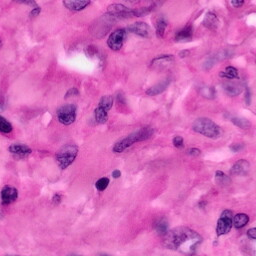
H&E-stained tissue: Pancreatic